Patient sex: M
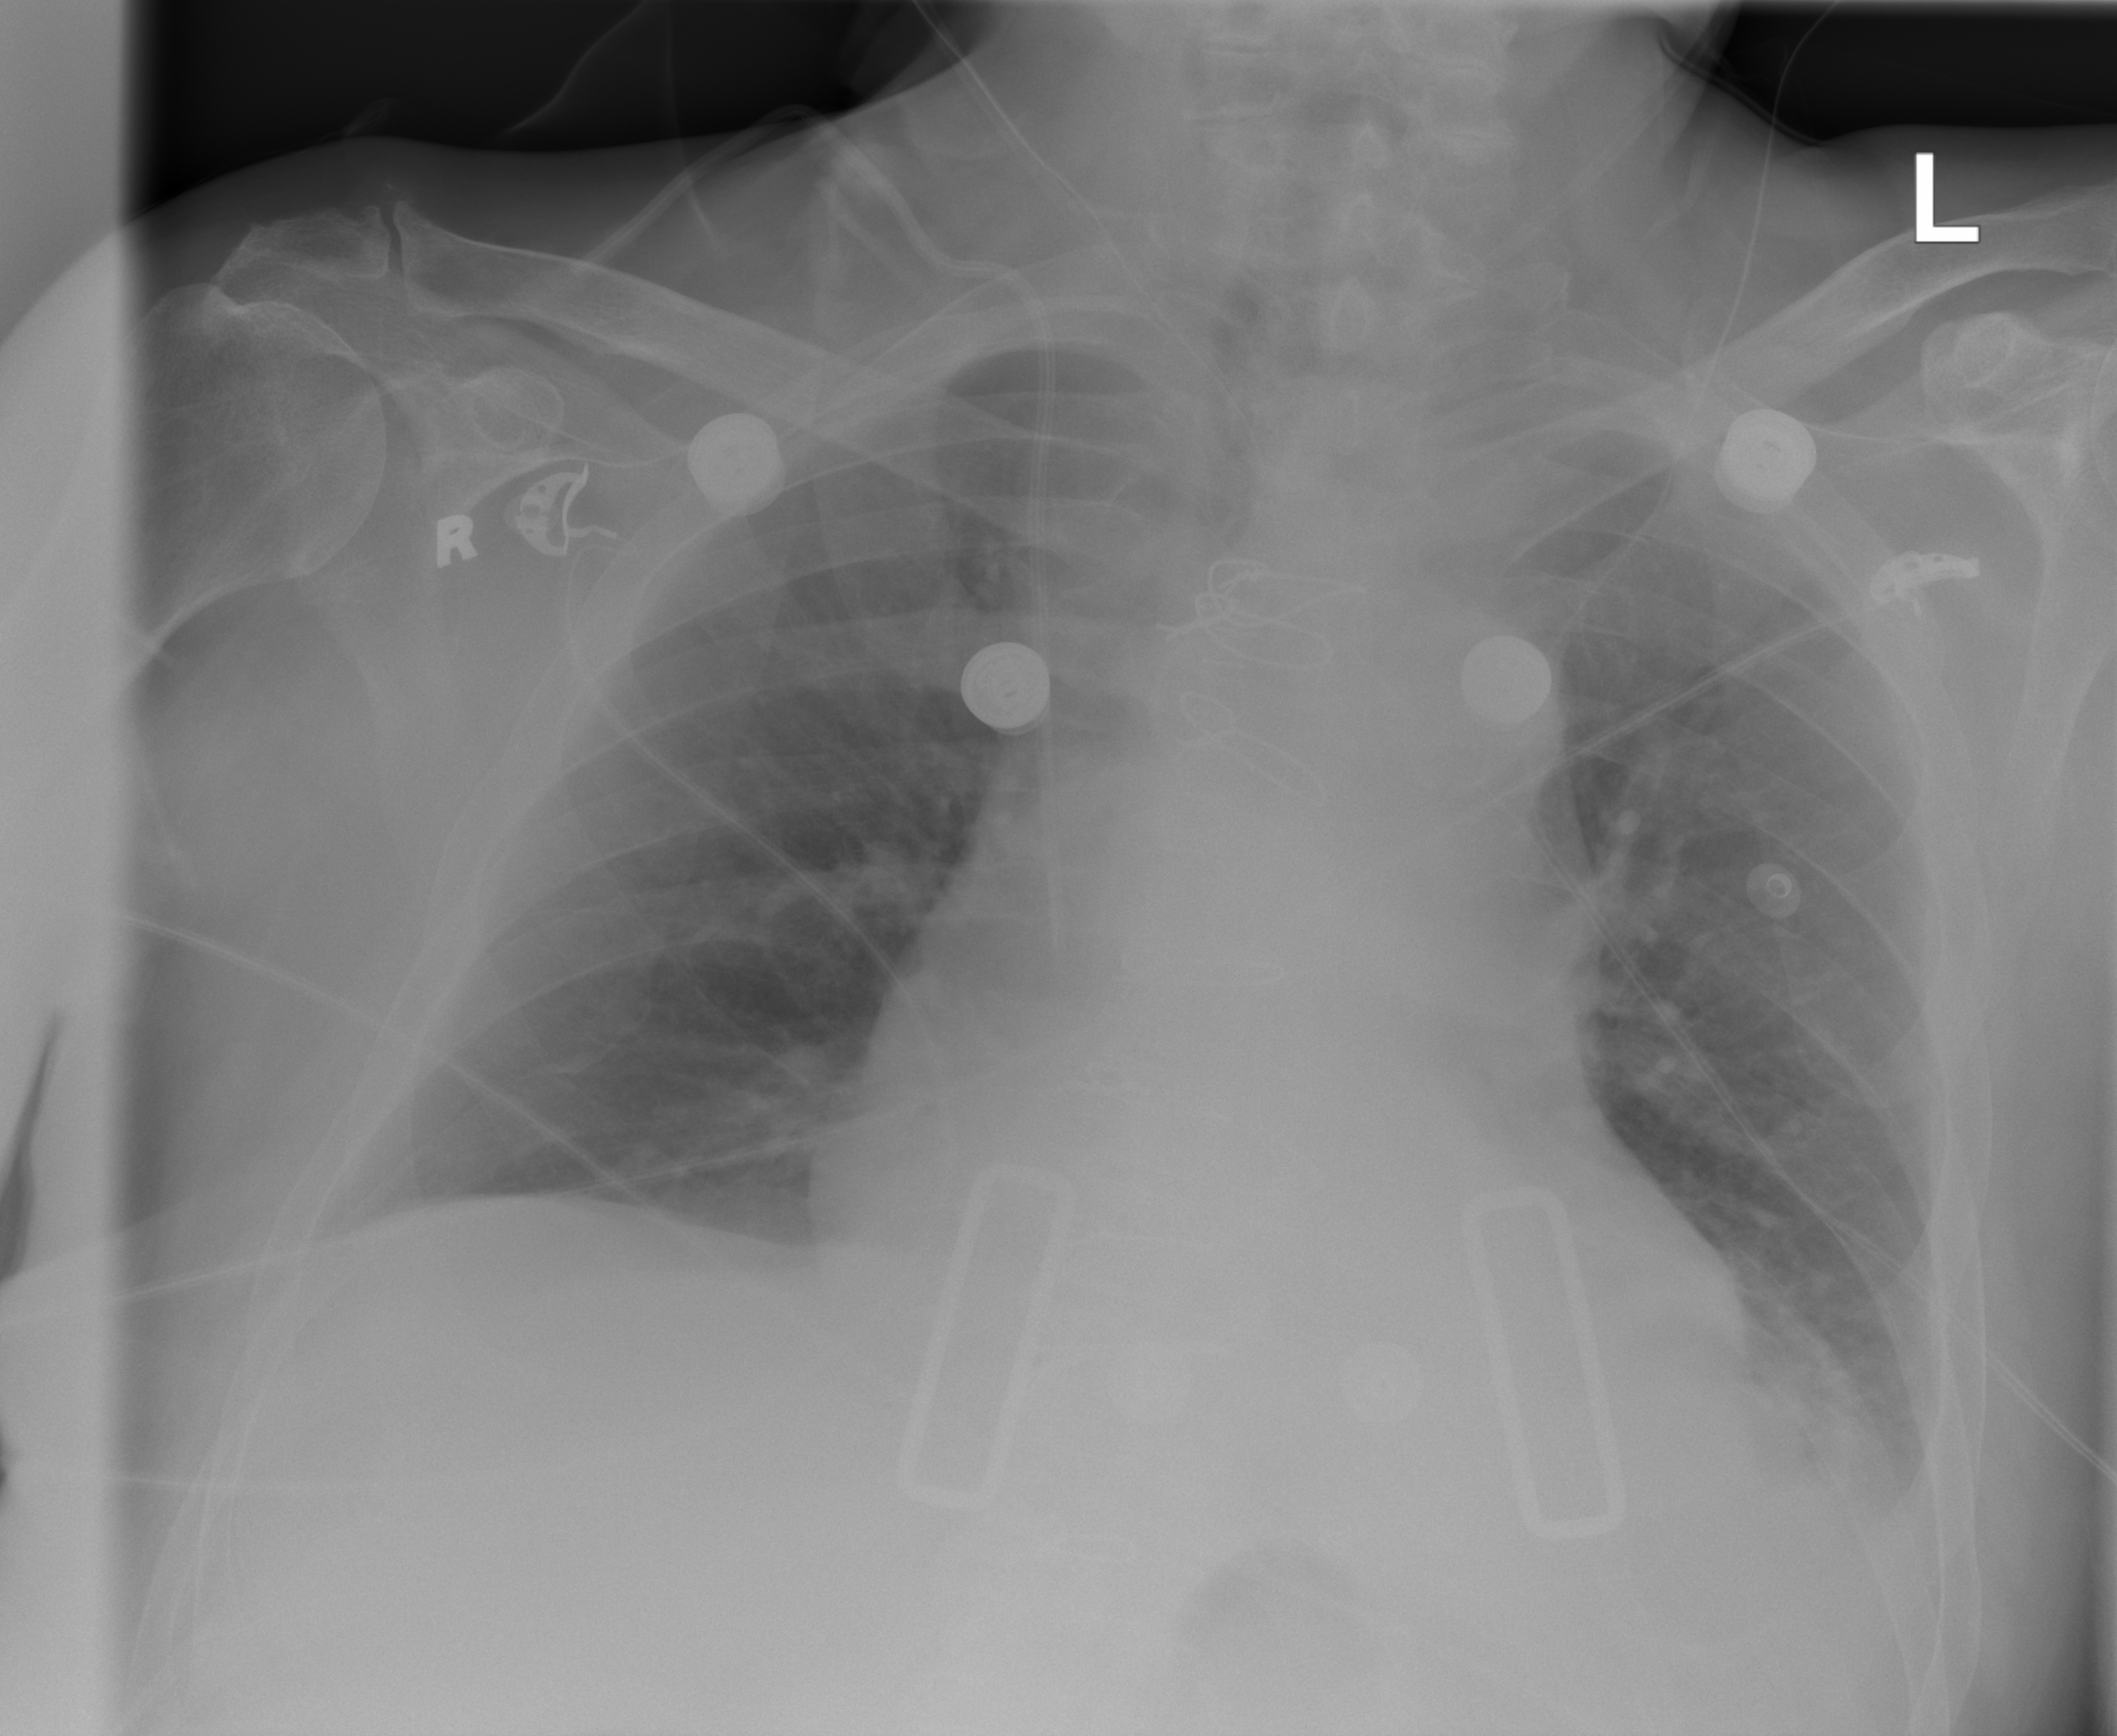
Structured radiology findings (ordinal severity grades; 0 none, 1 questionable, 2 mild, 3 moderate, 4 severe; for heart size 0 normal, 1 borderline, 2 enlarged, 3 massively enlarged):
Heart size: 2
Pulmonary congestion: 2
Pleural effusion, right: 0
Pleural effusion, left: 2
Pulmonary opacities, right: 0
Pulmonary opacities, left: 0
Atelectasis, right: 0
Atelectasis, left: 2